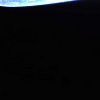
Label: space